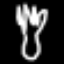
Label: fork